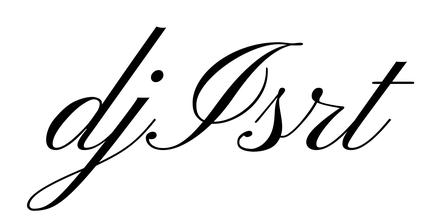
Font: PinyonScript-Regular